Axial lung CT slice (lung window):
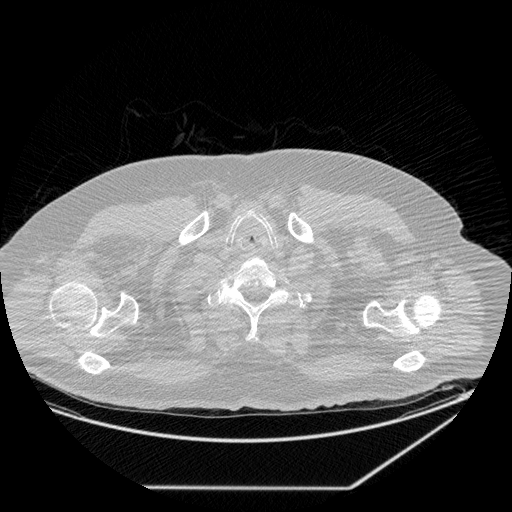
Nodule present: no